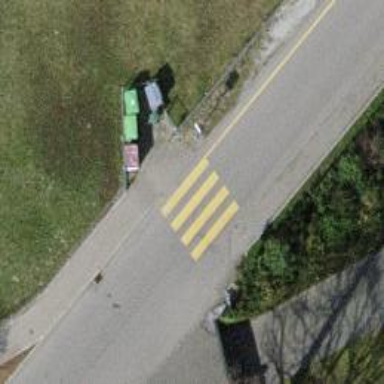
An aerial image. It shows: Marked zebra crossing.